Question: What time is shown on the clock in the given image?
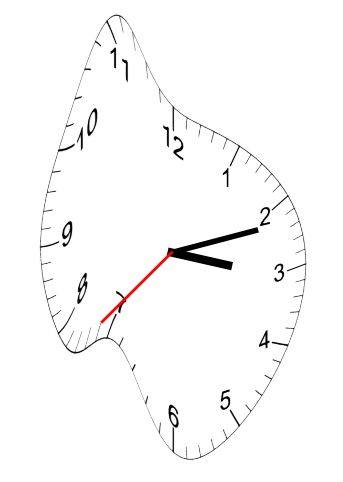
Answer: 03:11:37